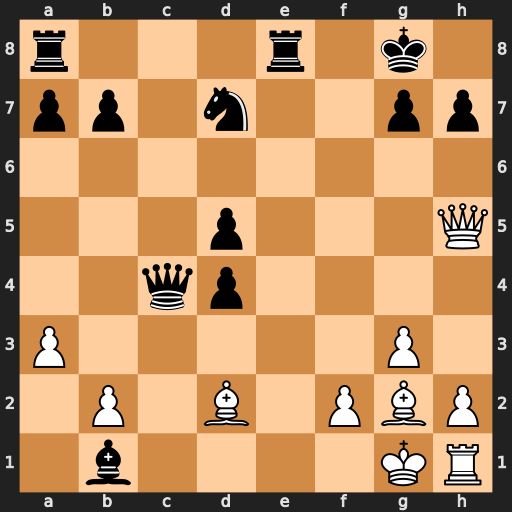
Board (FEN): r3r1k1/pp1n2pp/8/3p3Q/2qp4/P5P1/1P1B1PBP/1b4KR
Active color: w
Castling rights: -
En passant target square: -
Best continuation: Bxd5+ Qxd5 Qxd5+